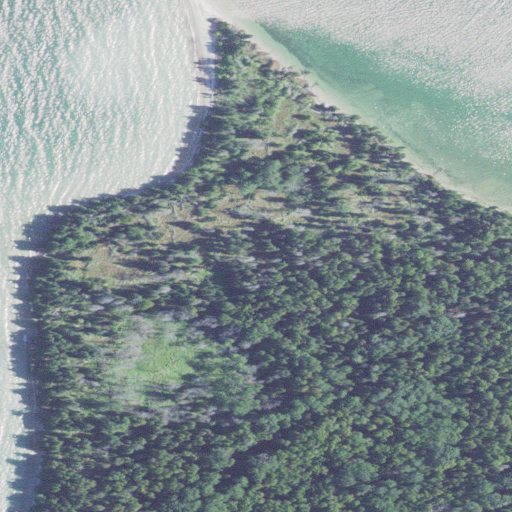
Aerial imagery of cape in Michigan named Gravel Point containing woody wetlands, open water, evergreen forest, barren land, and herbaceous wetlands